Interaction volume radius: 10 \u00c5
Interaction volume height: 10 \u00c5
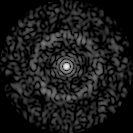
Disorder parameter: 0.8614